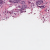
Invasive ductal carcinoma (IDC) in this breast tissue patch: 1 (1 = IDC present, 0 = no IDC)